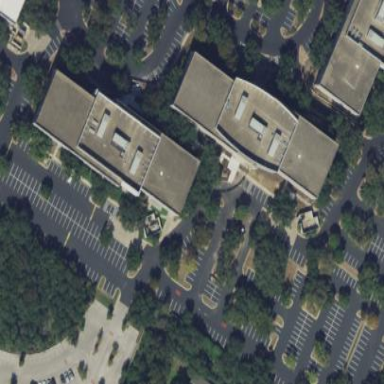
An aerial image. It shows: Office building.